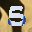
Label: 5